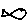
Label: fish